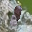
Label: 1